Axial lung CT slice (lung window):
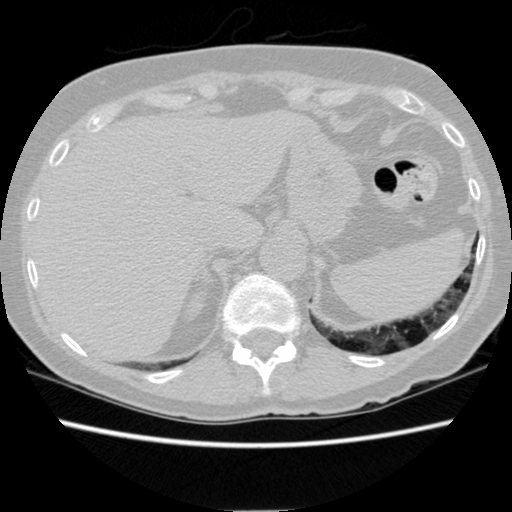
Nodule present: no